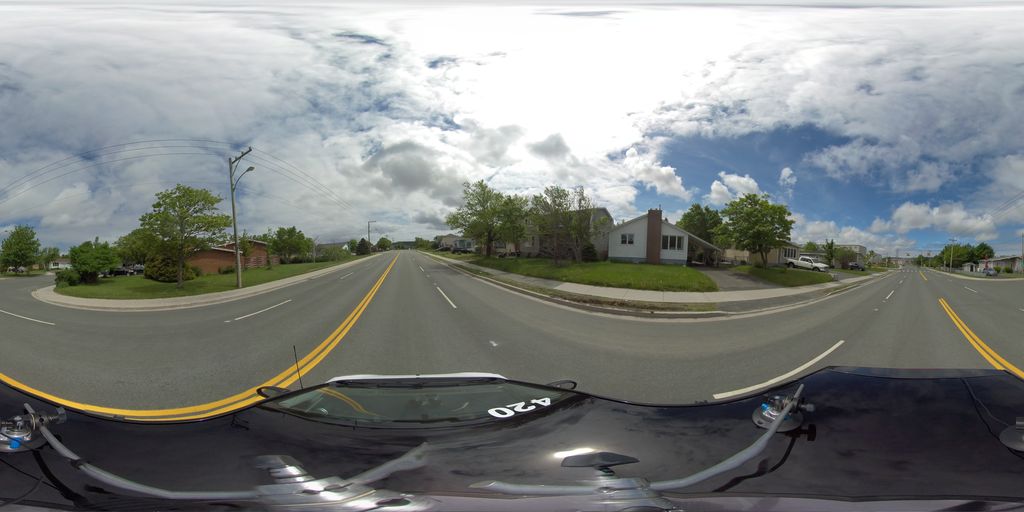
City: st_johns